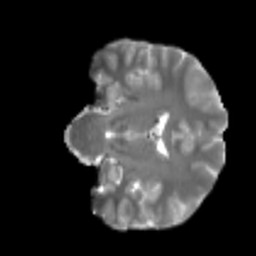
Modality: T2w
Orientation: coronal
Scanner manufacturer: siemens
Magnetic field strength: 3 T
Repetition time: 4 s
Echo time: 0.0594 s